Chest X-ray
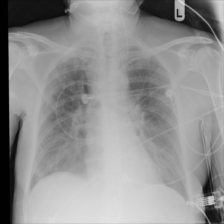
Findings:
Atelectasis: negative
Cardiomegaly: negative
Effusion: negative
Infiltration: negative
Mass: negative
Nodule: negative
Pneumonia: negative
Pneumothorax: negative
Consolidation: negative
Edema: negative
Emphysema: negative
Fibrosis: negative
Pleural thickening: negative
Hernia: negative